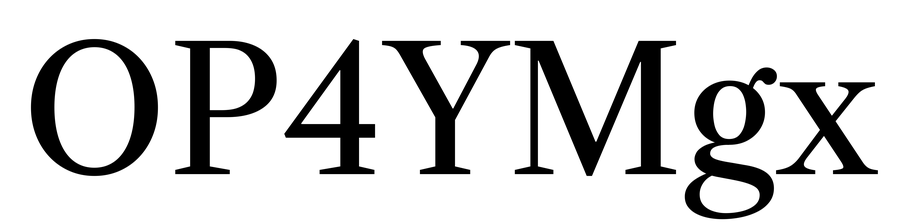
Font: LibreCaslonText_Regular